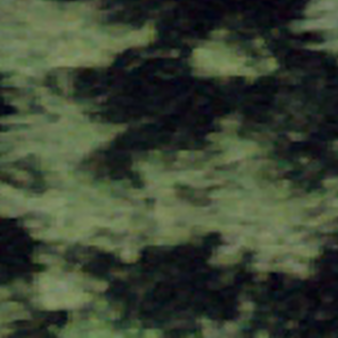
Label: other